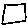
Label: square